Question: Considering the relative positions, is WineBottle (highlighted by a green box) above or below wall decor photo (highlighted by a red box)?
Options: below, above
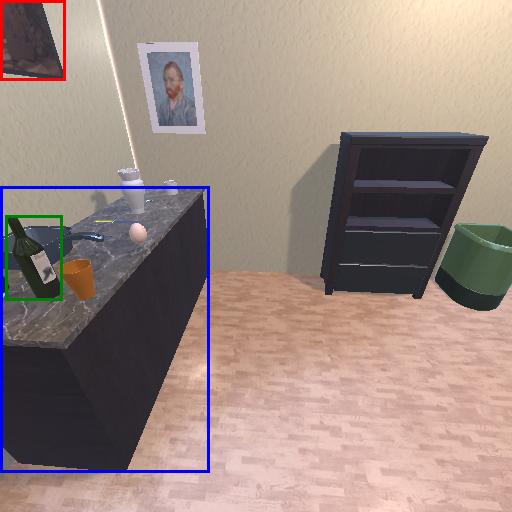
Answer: below